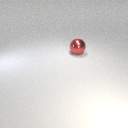
large red metal sphere